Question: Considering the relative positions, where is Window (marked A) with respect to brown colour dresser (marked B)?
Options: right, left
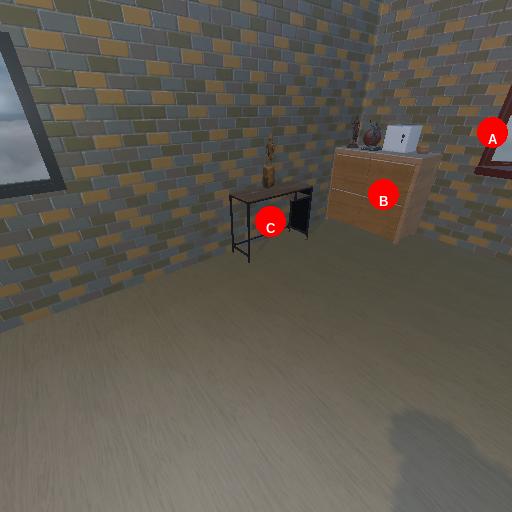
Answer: right